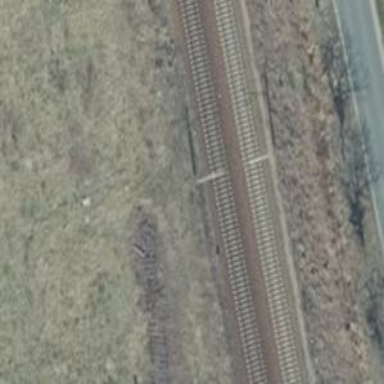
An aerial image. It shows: Abandoned railway yard is depicted.